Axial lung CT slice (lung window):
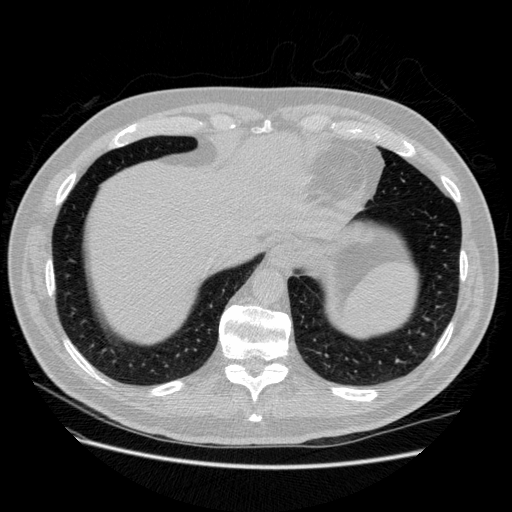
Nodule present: no